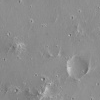
Atmospheric dust classification: not_dusty